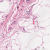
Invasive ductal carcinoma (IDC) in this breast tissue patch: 0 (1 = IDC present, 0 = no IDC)